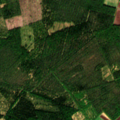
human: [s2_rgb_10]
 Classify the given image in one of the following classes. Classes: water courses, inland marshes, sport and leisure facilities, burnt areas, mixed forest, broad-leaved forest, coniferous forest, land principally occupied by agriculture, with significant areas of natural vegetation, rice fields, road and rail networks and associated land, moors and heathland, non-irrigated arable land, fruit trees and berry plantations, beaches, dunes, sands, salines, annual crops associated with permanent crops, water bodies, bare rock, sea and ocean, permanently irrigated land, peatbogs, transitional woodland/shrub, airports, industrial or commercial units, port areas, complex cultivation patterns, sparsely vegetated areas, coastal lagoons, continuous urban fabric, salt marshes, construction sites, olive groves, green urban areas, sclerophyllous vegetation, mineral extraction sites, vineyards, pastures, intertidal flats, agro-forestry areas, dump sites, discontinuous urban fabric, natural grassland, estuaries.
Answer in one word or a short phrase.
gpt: coniferous forest, mixed forest